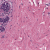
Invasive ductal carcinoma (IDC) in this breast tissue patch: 0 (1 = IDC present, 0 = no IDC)